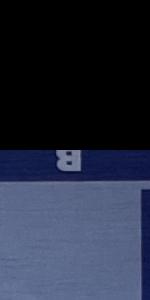
Label: Empty